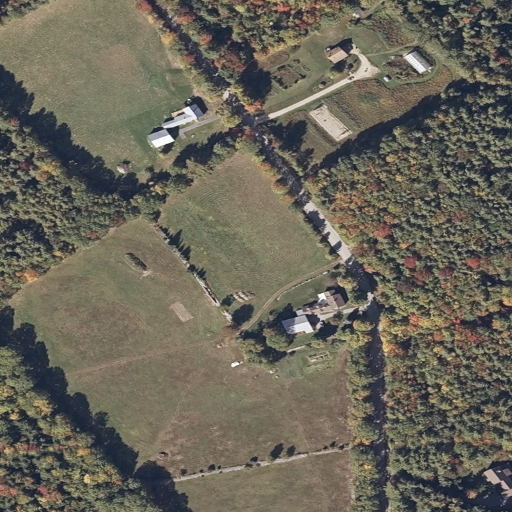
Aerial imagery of ridge(s) in Maine named Hio Ridge containing mixed forest, pasture, grassland, low intensity development, evergreen forest, open development, and medium intensity development